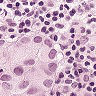
Metastatic tissue present: yes